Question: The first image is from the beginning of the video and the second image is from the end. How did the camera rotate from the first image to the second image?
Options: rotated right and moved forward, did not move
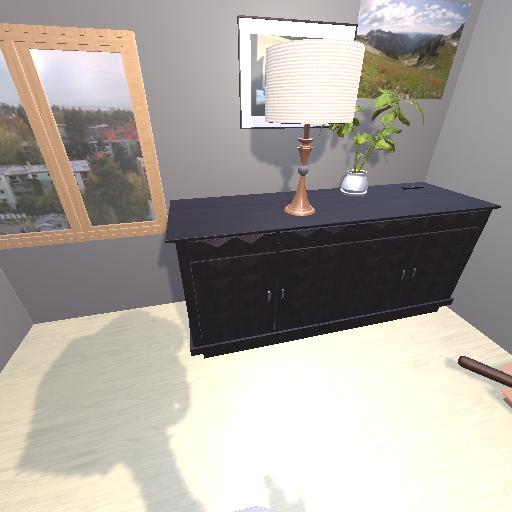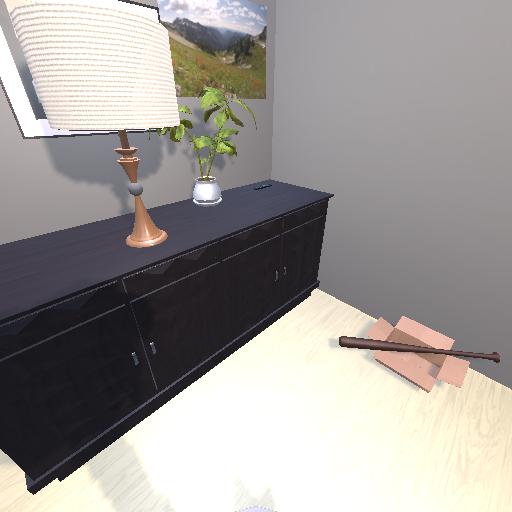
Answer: rotated right and moved forward